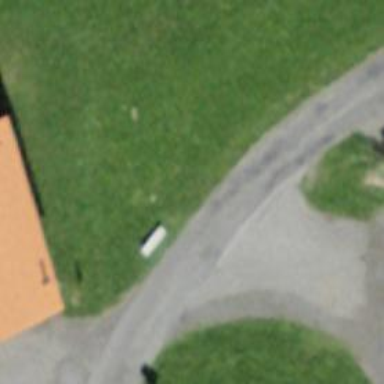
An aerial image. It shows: Bench for seating.